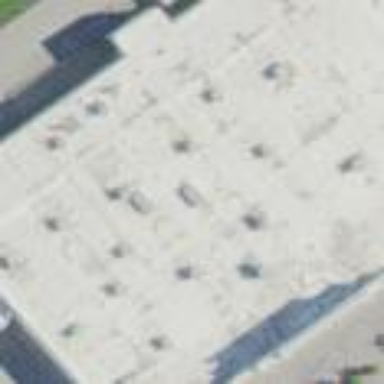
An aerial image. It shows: Retail building housing department store.